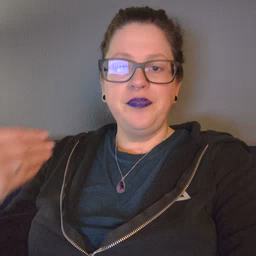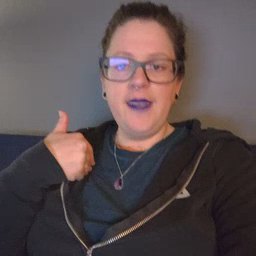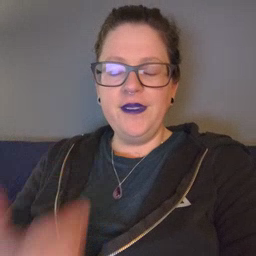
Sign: have